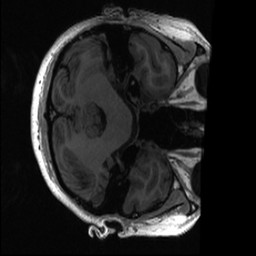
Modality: T1w
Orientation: axial
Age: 18
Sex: female